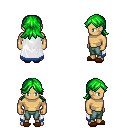
a pixel art fantasy rpg character, male body template, human, tanned skin, white trimmed cape, teal pants, green loose hair, brown slippers, four views (front, back, left, right), 2x2 character sprite sheet, small pixel art, hard edges, no anti-aliasing